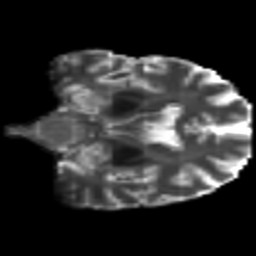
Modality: T2w
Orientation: coronal
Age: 46
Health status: ill
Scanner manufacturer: philips
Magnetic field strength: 3 T
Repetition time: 9 s
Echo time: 0.127 s